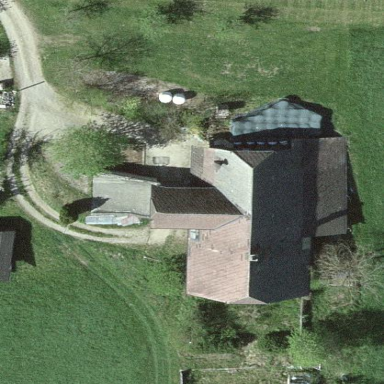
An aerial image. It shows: Farm building.